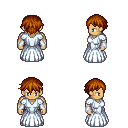
a pixel art fantasy rpg character, male body template, human, tanned skin, underdress, magenta pants, brunette short bangs hairstyle, white cloth bracers, four views (front, back, left, right), 2x2 character sprite sheet, small pixel art, hard edges, no anti-aliasing